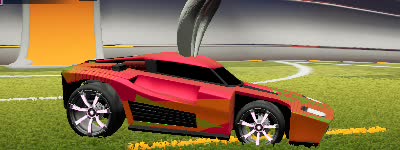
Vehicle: breakout